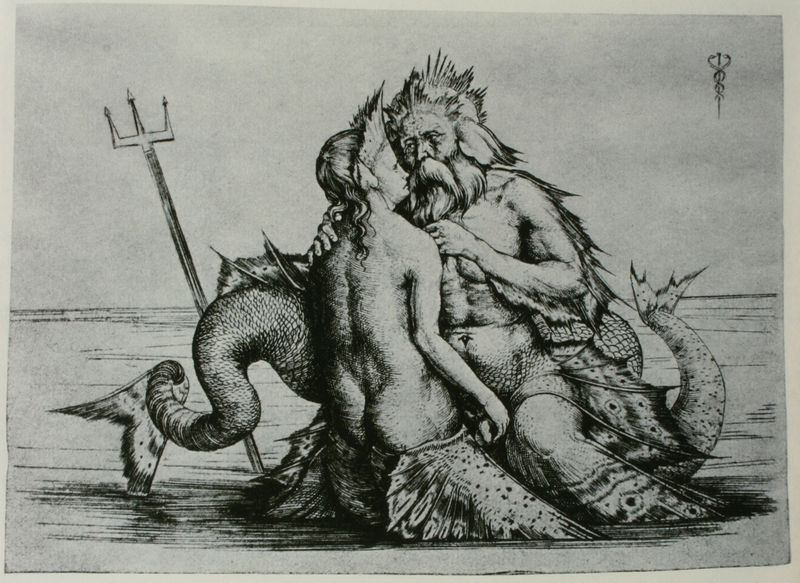
Titel: Triton und Nereide
Künstler: Jacopo de' Barbari
Standort: Parma
Institution: Biblioteca Palatina
Schlagwörter: akt, gott, hand, mann, meer, nackt, wasser, fluss, see, sitzen, frau, grau, nase, ohr, rücken, schwarz, stirn, weiss, zeichen, zeichnung, blick, alt, bart, jung, arm, arme, augen, bärtig, federn, vollbart, hals, hände, signatur, horizont, gewässer, haare, paar, tochter, krone, locken, ohren, schuppen, beine, fell, schwanz, hintern, ruhig, rückenansicht, küssen, liebe, ecke, stab, grafik, graphik, linien, gewalt, querformat, könig, spitz, muskeln, bauch, bauchnabel, knie, oberschenkel, striche, punkte, umarmen, antike, strahlen, wasseroberfläche, druck, jungfrau, schwarz-weiß, radierung, stich, raub, nixe, schlange, bleistift, dreispitz, kopfputz, medizin, allegorie, mythologie, gestalten, litographie, zacken, fisch, verführung, hellgrau, götter, muskel, verschlungen, zeus, mischwesen, nymphe, dornen, schlangen, venus, meerjungfrau, speer, hermes, merkur, kupferstich, behaarung, drachen, begehren, gabel, flossen, pluto, flosse, schuppe, schwanzflosse, anfassen, bedrängen, spiess, fischschwanz, äskulap, neptun, dreizack, wassermann, poseidon, wasserwesen, triton, äskulapstab, harpune, umschlingen, undine, fischflosse, meeresgott, gottheot, griechenlanf, hermesstab, meereskönig, merrjungfrau, nackenbrust, nereide, unine, wassernixe, zugewant, dreizak, po, kadukeus, pseidon, meer dreizack, fischwanz, harpiune, nereus, fischleib, nähern